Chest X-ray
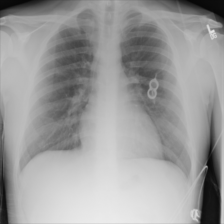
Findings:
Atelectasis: negative
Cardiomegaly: negative
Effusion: negative
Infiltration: negative
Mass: negative
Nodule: negative
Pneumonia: negative
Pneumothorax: negative
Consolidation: negative
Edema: negative
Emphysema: negative
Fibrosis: negative
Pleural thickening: negative
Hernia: negative